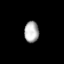
Tissue: lung
Cell type: Fibroblasts
Senescence score: 0.6574
Nuclear area (px): 301
Mean DAPI intensity: 175.326